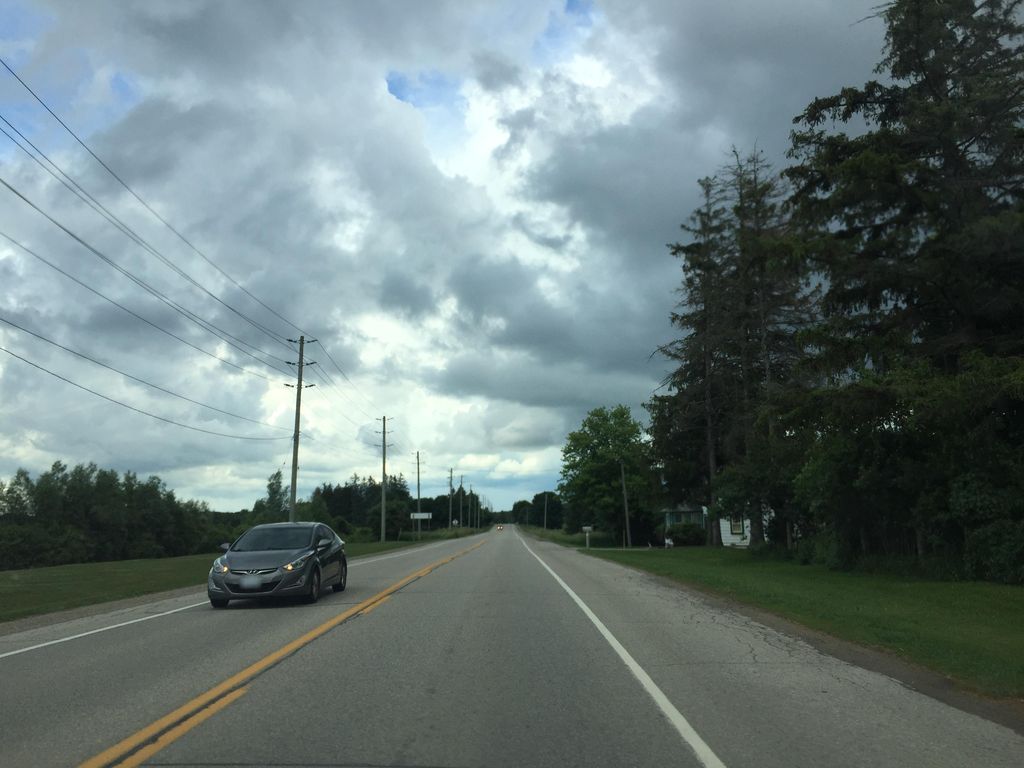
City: kitchener-waterloo